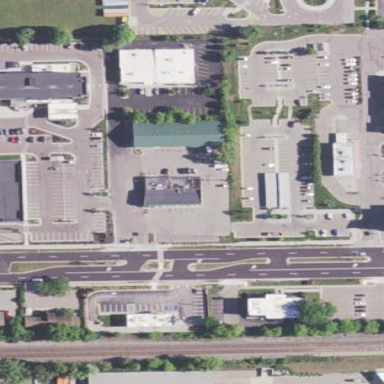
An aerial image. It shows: Parking area.